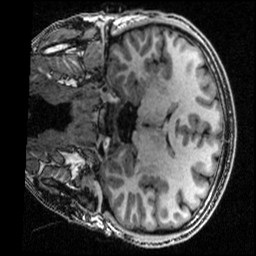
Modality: T1w
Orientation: coronal
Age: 19
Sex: male
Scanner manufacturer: siemens
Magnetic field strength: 3 T
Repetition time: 2.53 s
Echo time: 0.00126 s